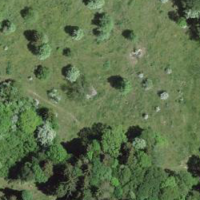
EUNIS habitat code: 52
Species observed at this site:
Primula veris